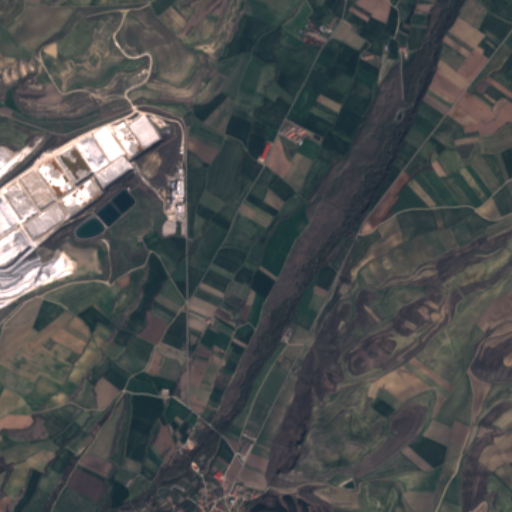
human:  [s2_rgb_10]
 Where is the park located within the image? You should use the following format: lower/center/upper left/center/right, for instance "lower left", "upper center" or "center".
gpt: The park is located in the lower center of the image.
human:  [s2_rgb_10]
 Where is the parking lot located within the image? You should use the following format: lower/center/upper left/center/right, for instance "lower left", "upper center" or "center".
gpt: The parking lot is located in the center left of the image.
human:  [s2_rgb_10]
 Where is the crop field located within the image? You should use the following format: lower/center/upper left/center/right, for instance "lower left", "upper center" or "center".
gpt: There is no crop field in the image.